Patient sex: F
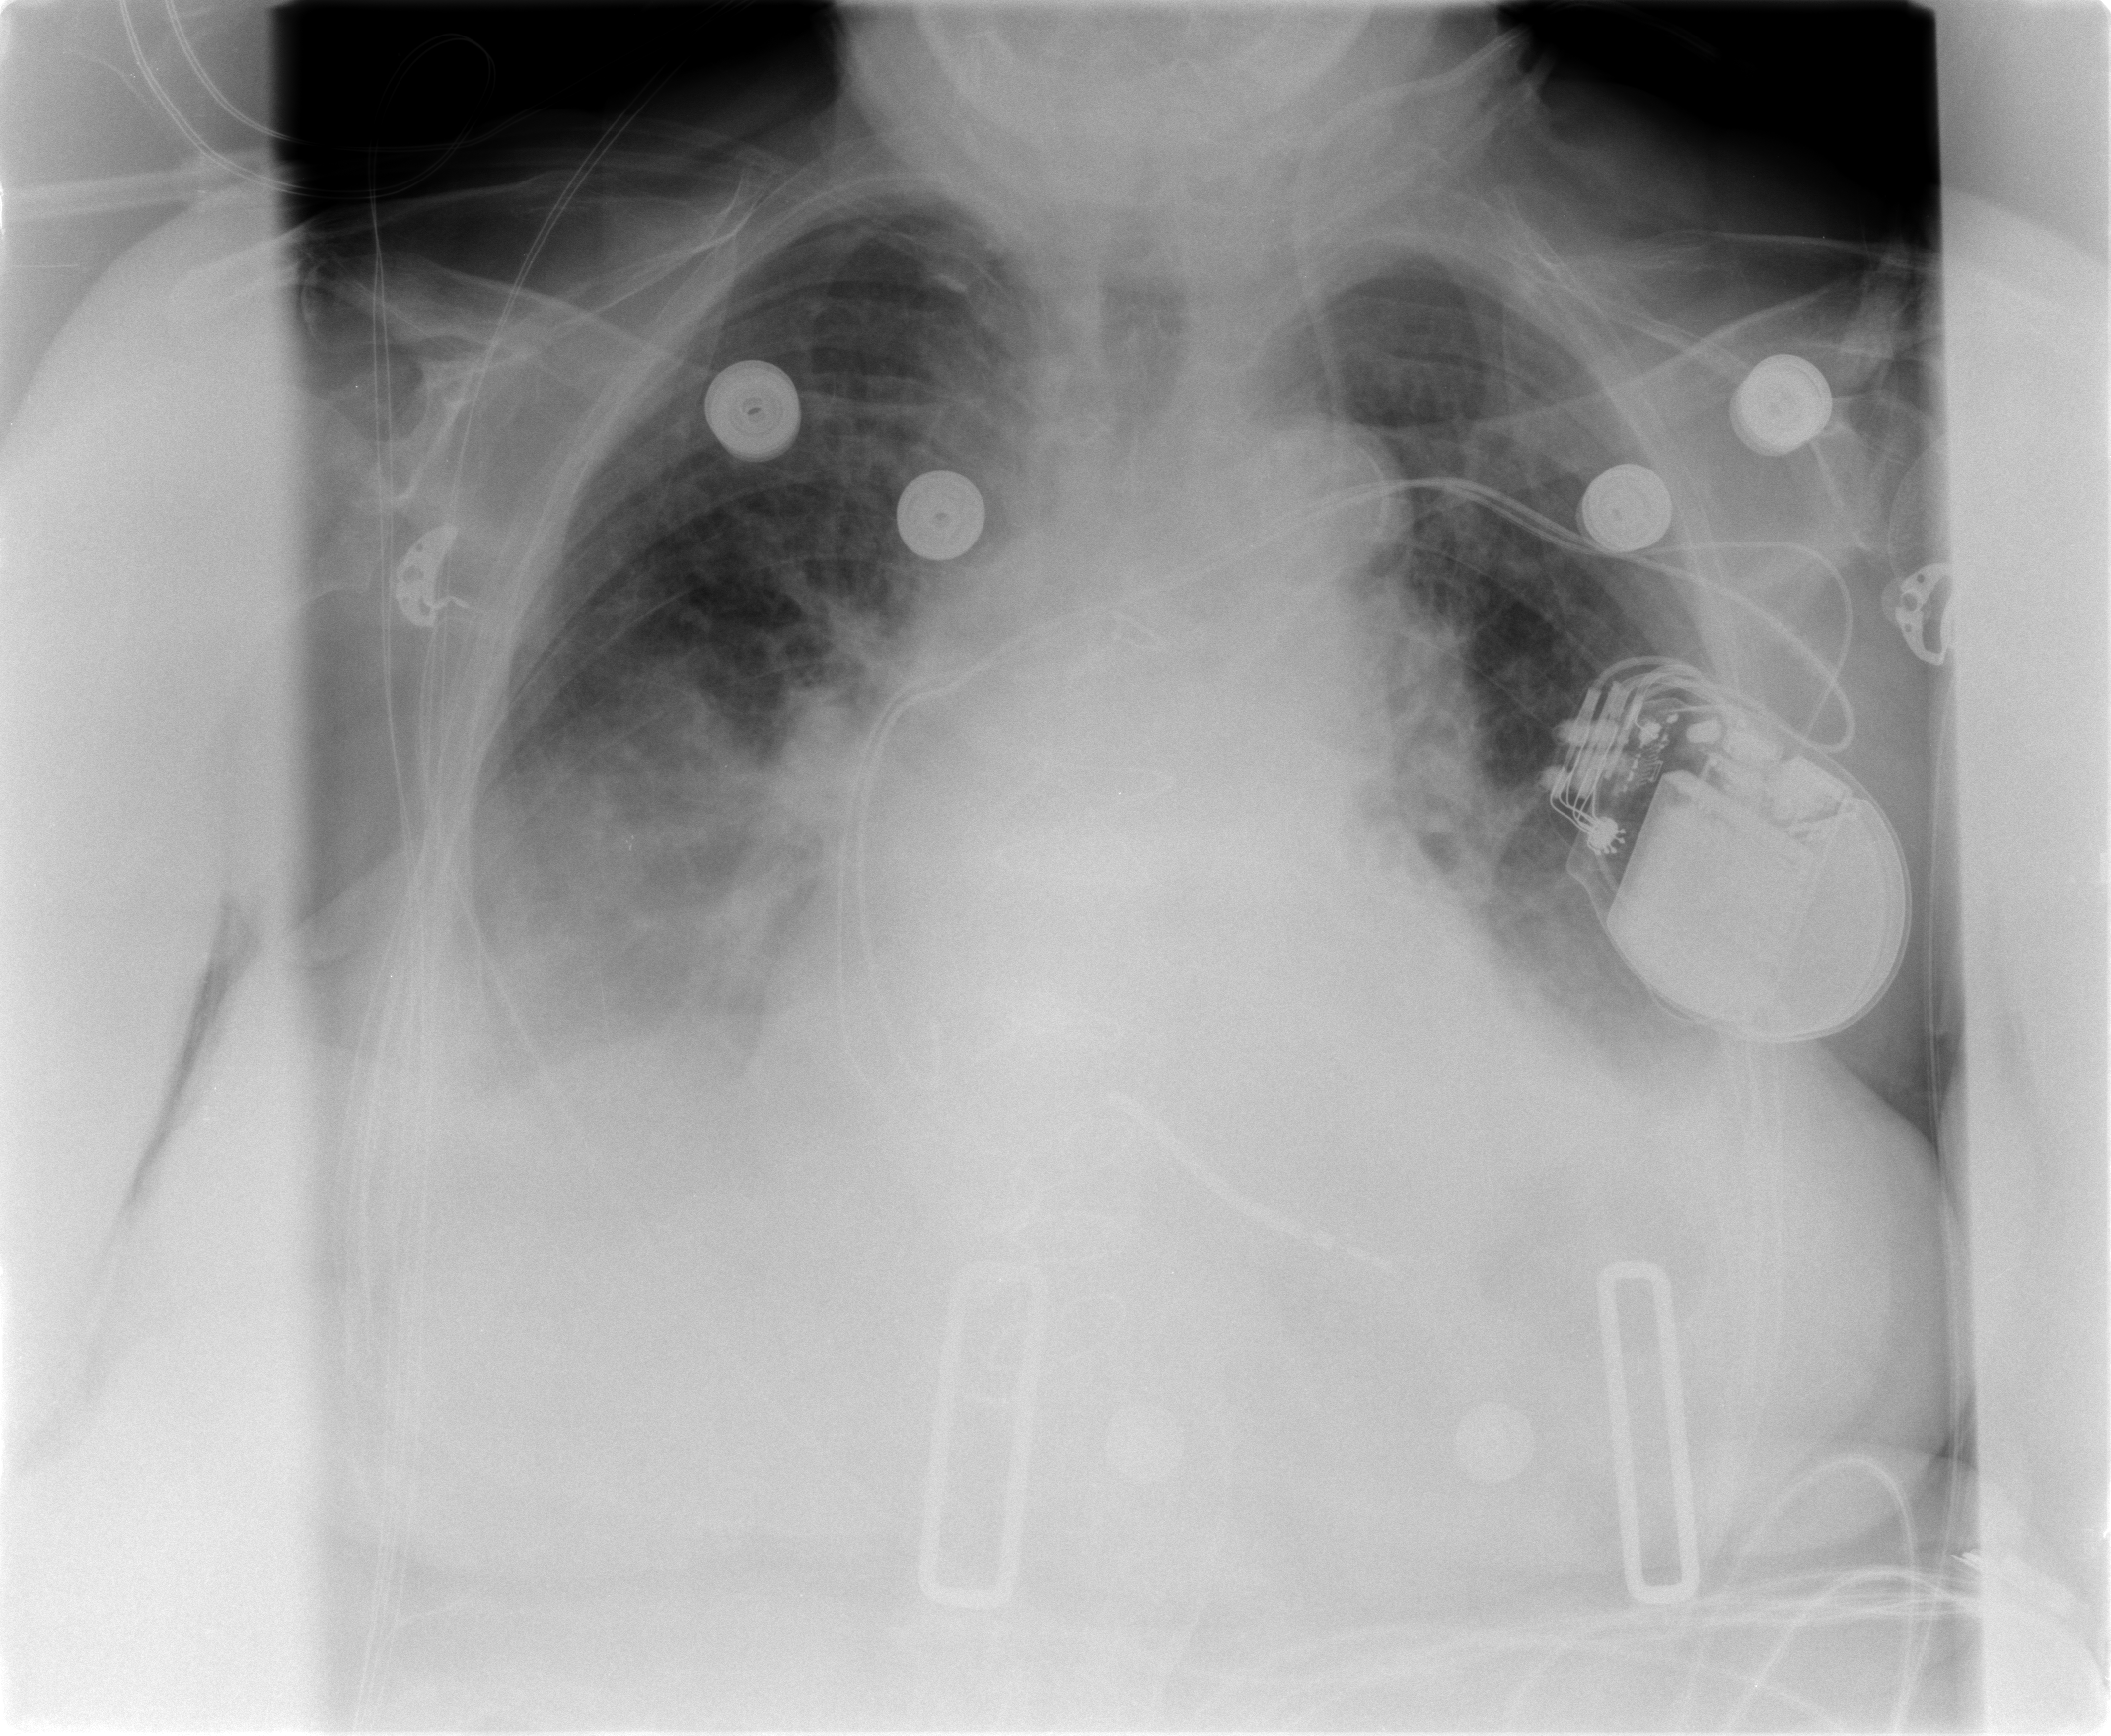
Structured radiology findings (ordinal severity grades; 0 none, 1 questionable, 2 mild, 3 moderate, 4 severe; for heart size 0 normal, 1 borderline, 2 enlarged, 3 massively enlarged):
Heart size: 2
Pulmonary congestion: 2
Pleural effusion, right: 2
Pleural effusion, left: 2
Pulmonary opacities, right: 0
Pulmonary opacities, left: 0
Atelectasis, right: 2
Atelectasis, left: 2